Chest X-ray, PA view. Patient: 57 years old, sex M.
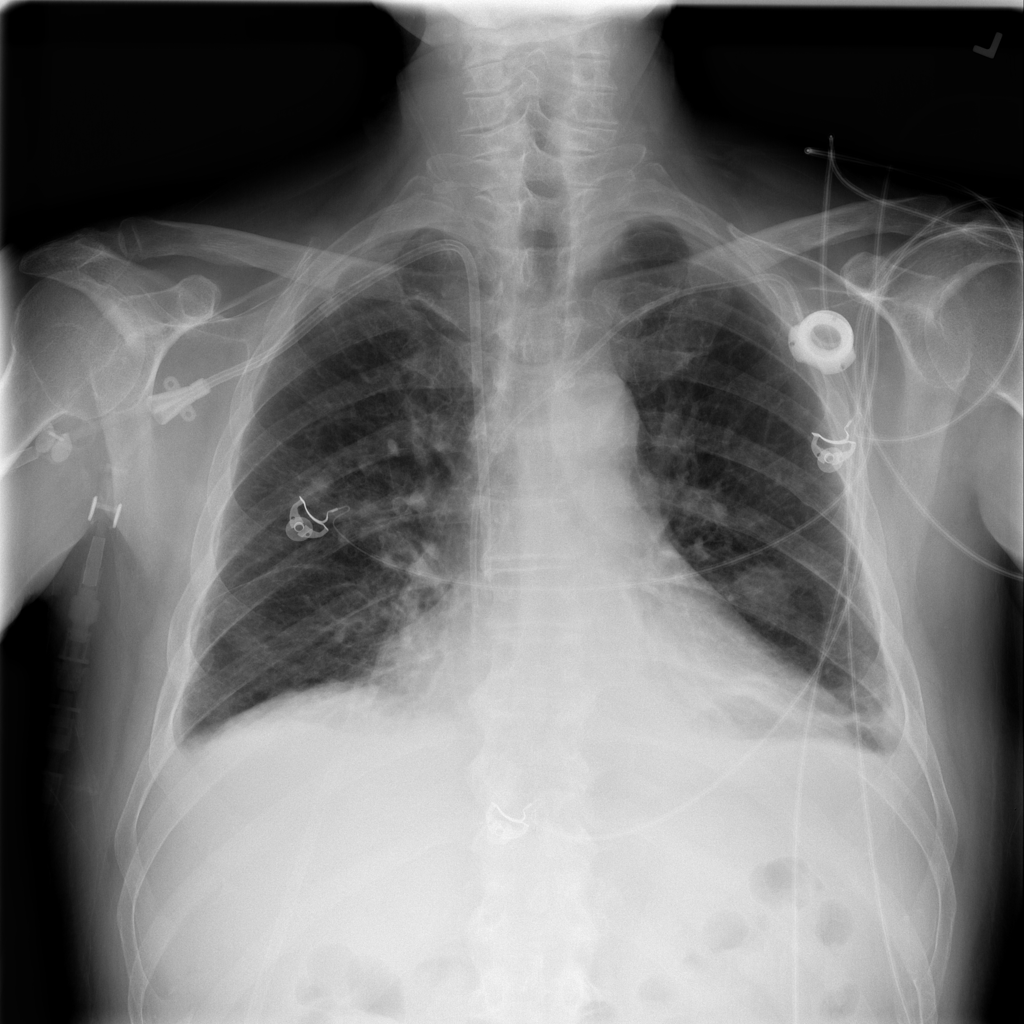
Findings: Atelectasis, Effusion, Infiltration